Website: lowes
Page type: review-order
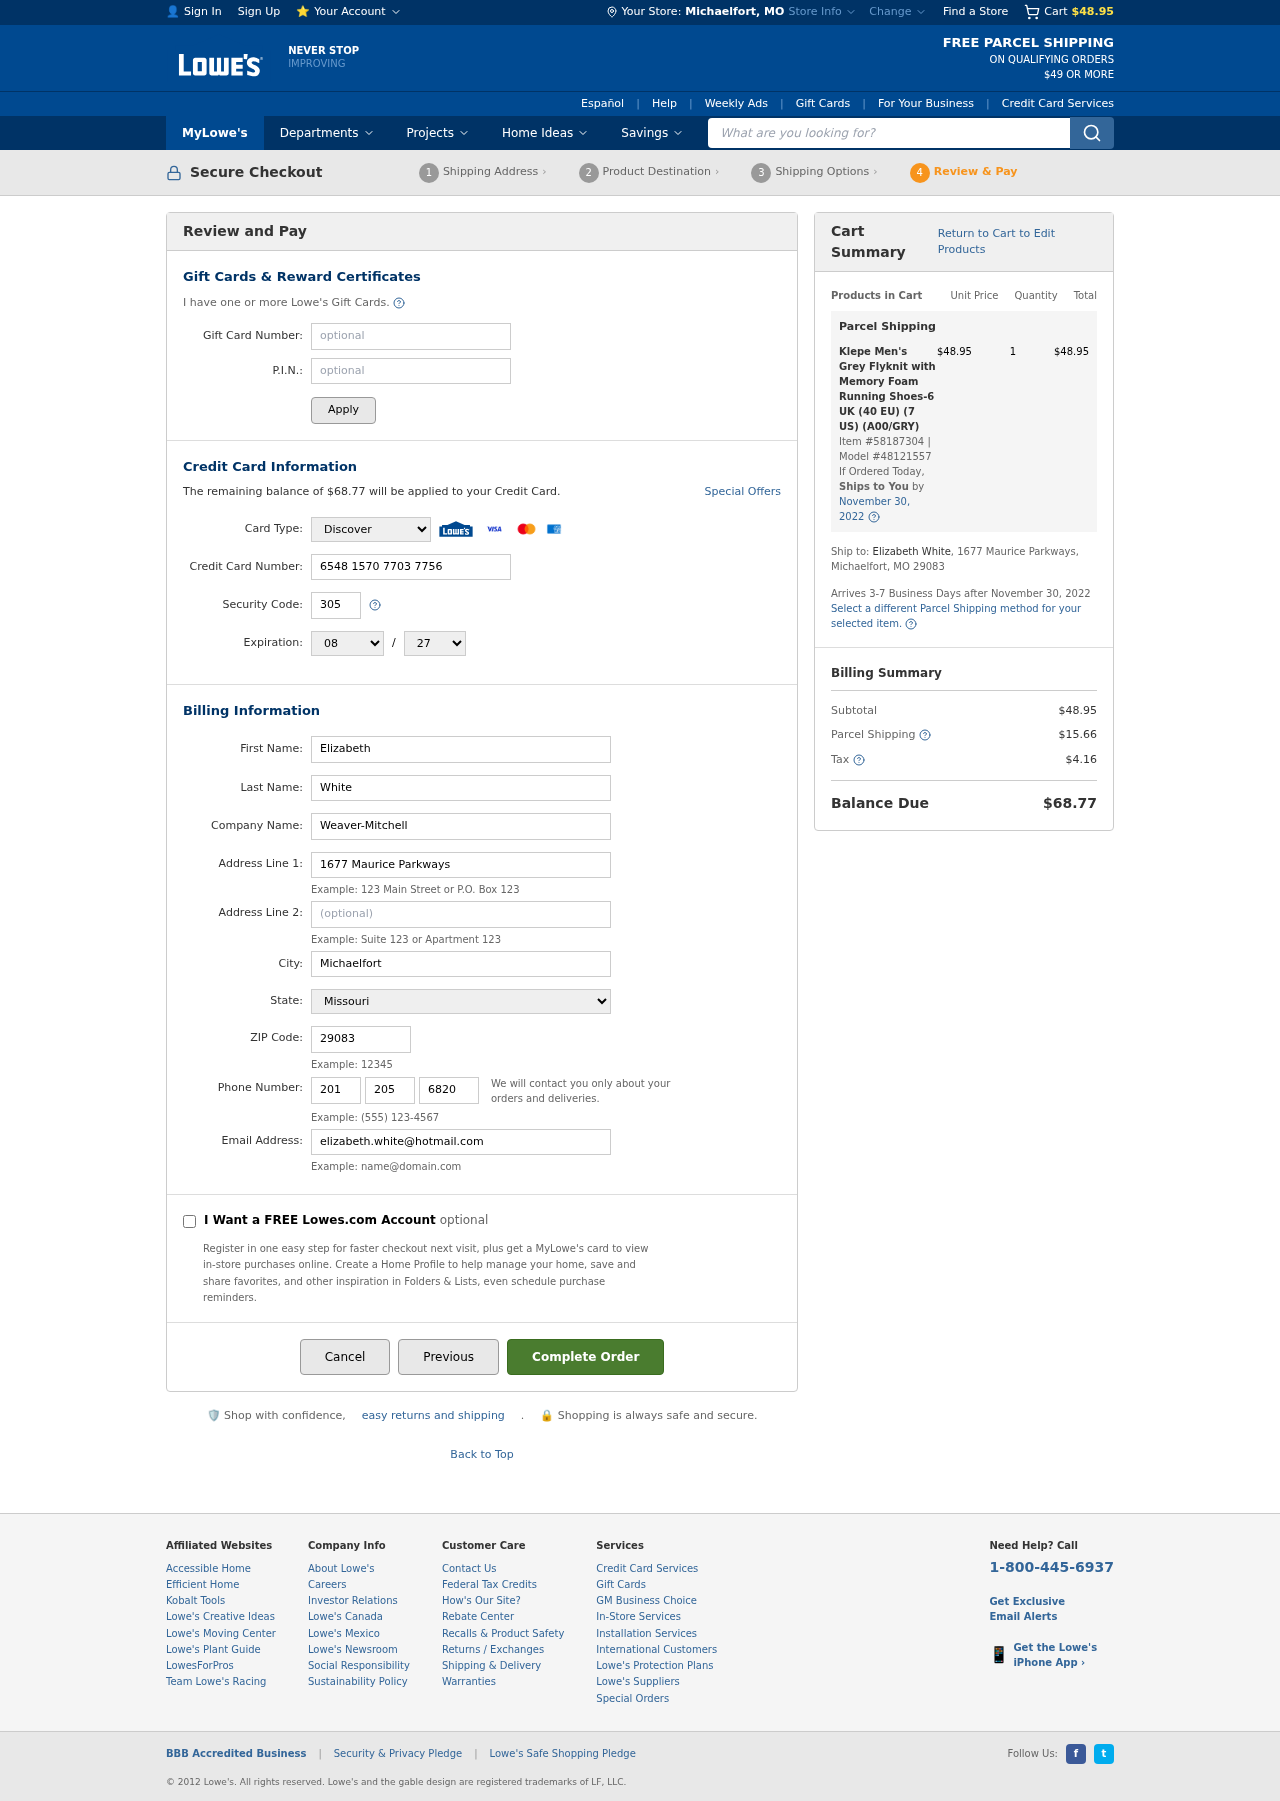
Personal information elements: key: PII_CARD_CVV
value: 305
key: PII_CARD_EXPIRY_MONTH
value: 08
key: PII_CARD_EXPIRY_YEAR
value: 27
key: PII_CARD_NUMBER
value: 6548 1570 7703 7756
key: PII_CARD_TYPE
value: Discover
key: PII_CITY
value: Michaelfort
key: PII_CITY_STATE
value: Michaelfort, MO
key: PII_COMPANY
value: Weaver-Mitchell
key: PII_EMAIL
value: elizabeth.white@hotmail.com
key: PII_FIRSTNAME
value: Elizabeth
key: PII_LASTNAME
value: White
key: PII_PHONE_AREA
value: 201
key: PII_PHONE_PREFIX
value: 205
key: PII_PHONE_SUFFIX
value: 6820
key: PII_POSTCODE
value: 29083
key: PII_STATE
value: Missouri
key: PII_STREET
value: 1677 Maurice Parkways
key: PII_STREET2
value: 1677 Maurice Parkways
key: PII_FULLNAME2
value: Elizabeth White
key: PII_STATE_ABBR
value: MO
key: PII_POSTCODE_FULL
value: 29083
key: PII_CITY_STATE_ZIP
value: Michaelfort, MO 29083
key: PII_POSTCODE_NUMERIC
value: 29083
Product elements: key: PRODUCT1_NAME
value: Klepe Men's Grey Flyknit with Memory Foam Running Shoes-6 UK (40 EU) (7 US) (A00/GRY)
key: PRODUCT1_PRICE
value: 48.95
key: PRODUCT1_QUANTITY
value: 1
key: PRODUCT1_ITEM_NUMBER
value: Item #58187304
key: PRODUCT1_MODEL_NUMBER
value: Model #48121557
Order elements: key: ORDER_SUBTOTAL
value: $48.95
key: ORDER_BALANCE_DUE
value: $68.77
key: ORDER_SHIPPING_DATE
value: November 30, 2022
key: ORDER_ITEM_TOTAL
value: $48.95
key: ORDER_SHIPPING_DATE2
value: November 30, 2022
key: ORDER_SHIPPING_COST
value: $15.66
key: ORDER_TAX
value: $4.16
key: ORDER_TOTAL
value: $68.77
Search elements: key: HEADER_SEARCH
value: What are you looking for?